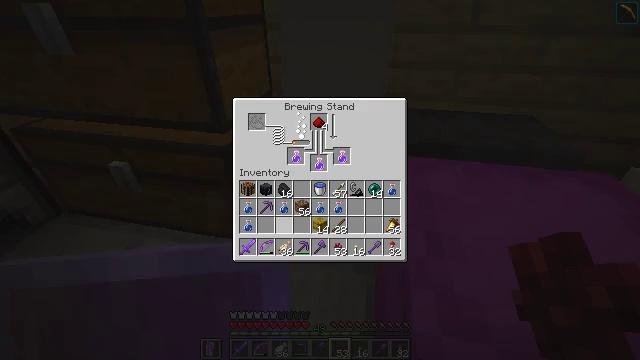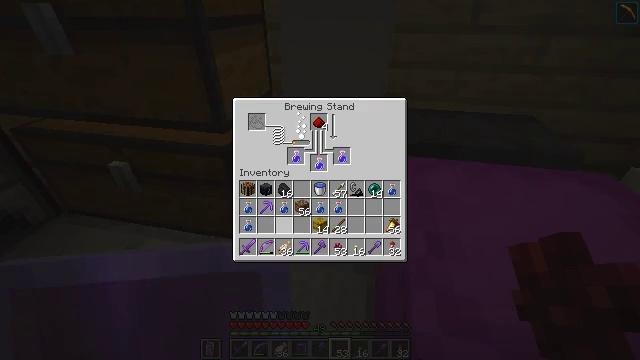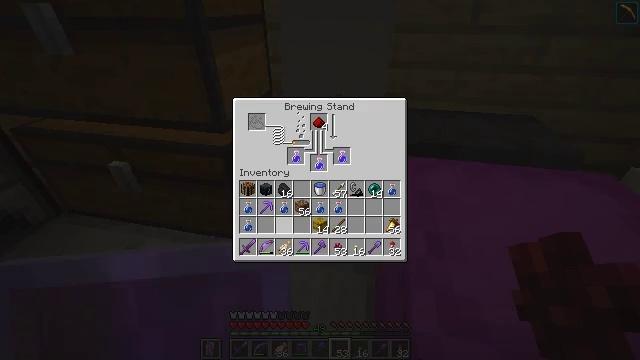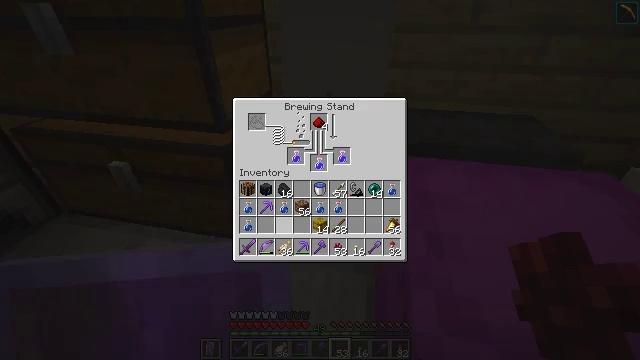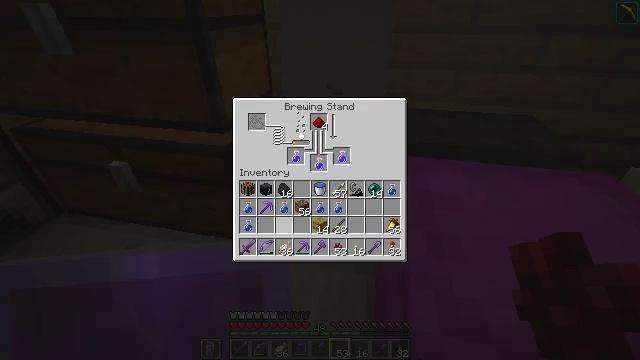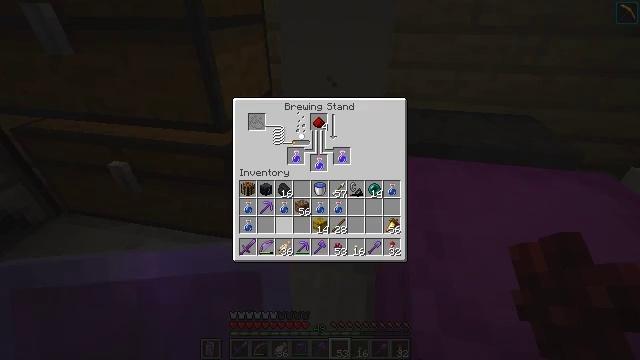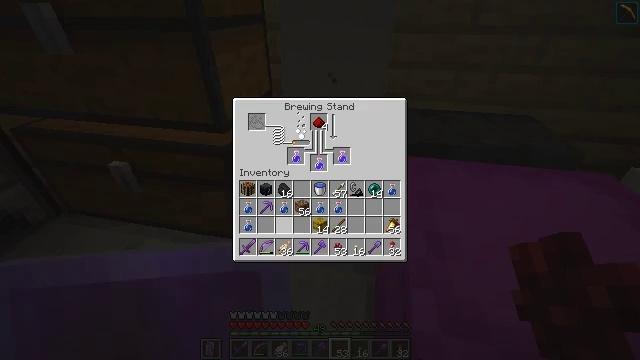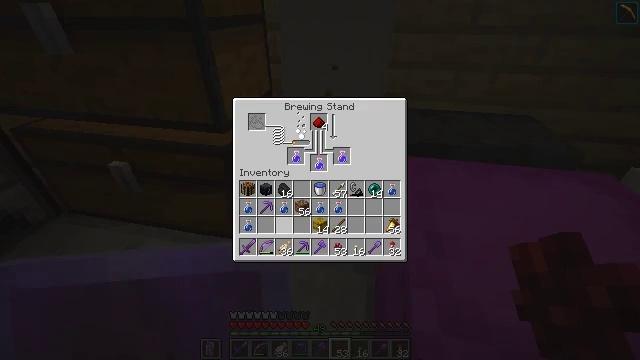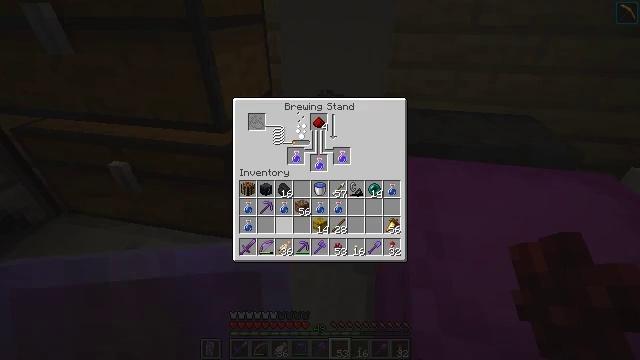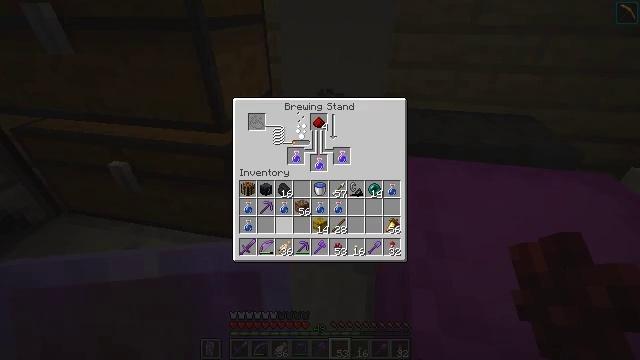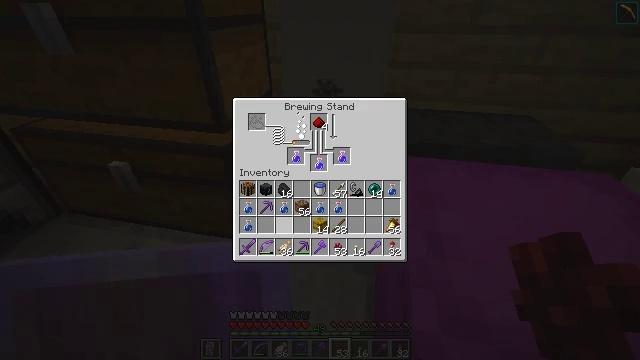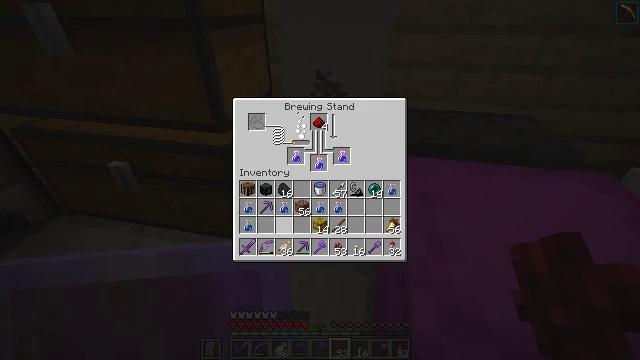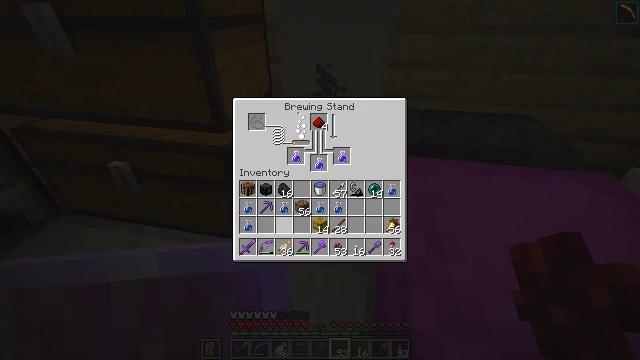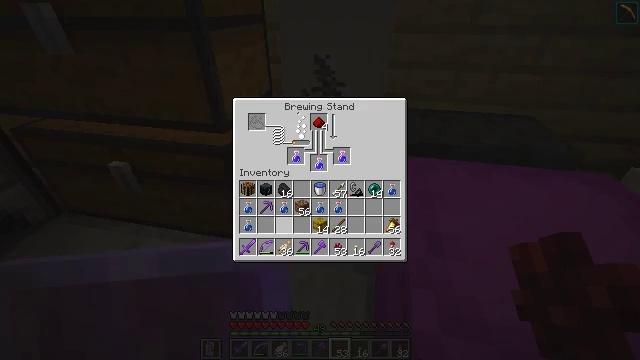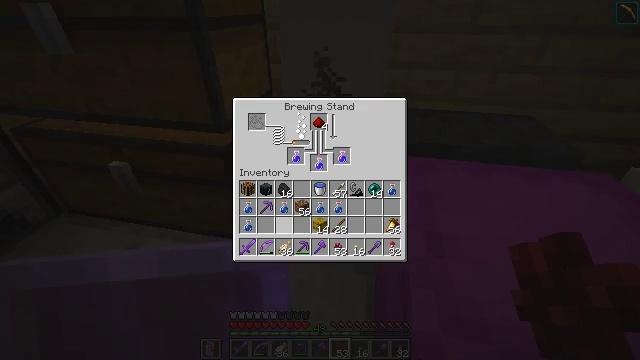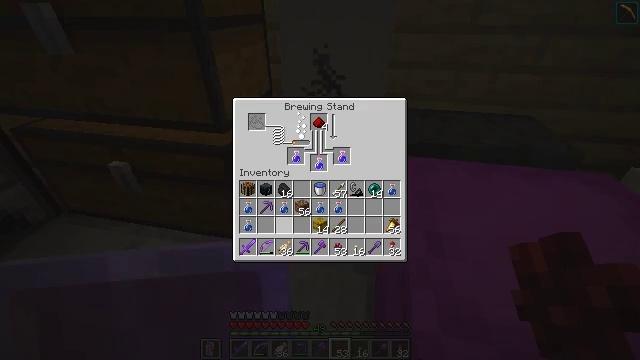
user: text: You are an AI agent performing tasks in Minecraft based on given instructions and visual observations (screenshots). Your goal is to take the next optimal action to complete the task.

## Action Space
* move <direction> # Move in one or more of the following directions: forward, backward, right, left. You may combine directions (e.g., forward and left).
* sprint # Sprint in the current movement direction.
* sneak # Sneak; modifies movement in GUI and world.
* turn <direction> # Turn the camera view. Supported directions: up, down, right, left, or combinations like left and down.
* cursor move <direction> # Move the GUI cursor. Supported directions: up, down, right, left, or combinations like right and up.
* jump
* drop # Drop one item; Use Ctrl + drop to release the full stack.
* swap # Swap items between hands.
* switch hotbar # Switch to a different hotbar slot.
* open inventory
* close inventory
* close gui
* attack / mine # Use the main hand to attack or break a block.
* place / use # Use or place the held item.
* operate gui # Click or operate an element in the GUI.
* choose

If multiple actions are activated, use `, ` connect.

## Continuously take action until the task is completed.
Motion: motion action
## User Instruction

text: Turn blaze rods into blaze powder.
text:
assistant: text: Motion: open gui
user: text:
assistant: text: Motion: no_op
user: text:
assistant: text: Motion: no_op
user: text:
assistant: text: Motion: no_op
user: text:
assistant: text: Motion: no_op
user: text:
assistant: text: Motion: no_op
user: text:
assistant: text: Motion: no_op
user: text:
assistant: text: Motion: no_op
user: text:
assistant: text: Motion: no_op
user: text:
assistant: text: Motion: no_op
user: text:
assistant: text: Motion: no_op
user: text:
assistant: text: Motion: no_op
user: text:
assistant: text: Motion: no_op
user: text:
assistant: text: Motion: no_op
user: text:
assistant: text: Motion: no_op
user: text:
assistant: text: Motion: no_op
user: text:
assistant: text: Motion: no_op
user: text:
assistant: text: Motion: no_op
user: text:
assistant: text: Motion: no_op
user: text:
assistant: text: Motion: no_op
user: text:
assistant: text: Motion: no_op
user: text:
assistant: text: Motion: no_op
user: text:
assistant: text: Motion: no_op
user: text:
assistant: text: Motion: no_op
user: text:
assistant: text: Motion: no_op
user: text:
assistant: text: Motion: no_op
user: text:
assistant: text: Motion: close gui
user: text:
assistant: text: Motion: turn left and up
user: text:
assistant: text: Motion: turn left and up
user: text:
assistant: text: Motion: turn left